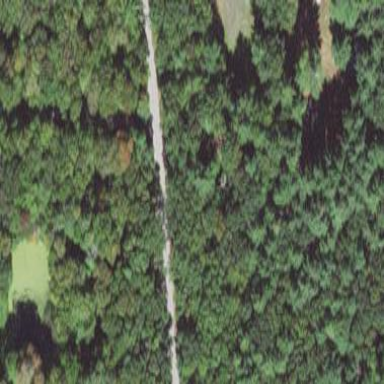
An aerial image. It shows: Woodland with needle-leaved trees.